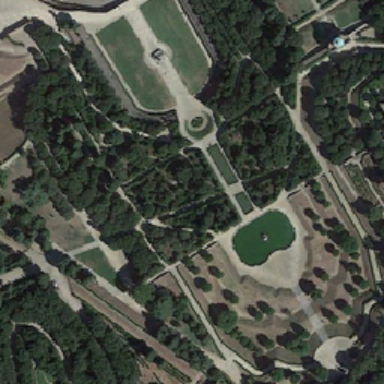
The square area is very large .